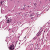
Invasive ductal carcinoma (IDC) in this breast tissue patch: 0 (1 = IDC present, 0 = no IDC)